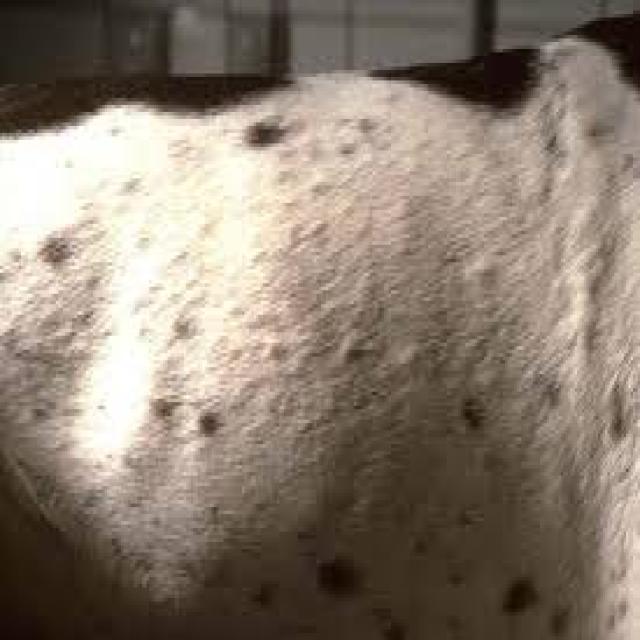
Canine hypersensitivity reaction — allergic skin response with urticaria, erythema, pruritus, and angioedema. May be food, environmental, or flea allergy related.